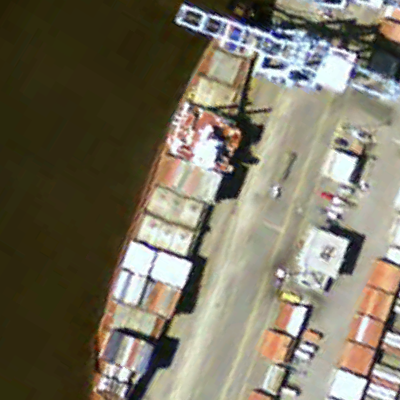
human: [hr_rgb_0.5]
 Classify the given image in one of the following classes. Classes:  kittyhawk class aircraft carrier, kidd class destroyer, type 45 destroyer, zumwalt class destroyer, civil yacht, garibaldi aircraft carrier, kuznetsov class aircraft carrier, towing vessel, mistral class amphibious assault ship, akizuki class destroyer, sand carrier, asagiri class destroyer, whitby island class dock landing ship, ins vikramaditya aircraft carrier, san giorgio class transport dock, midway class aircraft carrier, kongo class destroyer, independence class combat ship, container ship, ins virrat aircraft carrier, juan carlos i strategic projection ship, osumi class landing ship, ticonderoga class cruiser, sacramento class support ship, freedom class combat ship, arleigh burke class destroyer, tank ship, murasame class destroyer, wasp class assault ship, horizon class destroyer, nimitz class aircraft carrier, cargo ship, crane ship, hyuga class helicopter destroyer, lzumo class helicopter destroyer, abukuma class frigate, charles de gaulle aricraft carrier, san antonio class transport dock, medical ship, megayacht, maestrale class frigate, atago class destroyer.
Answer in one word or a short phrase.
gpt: Container ship